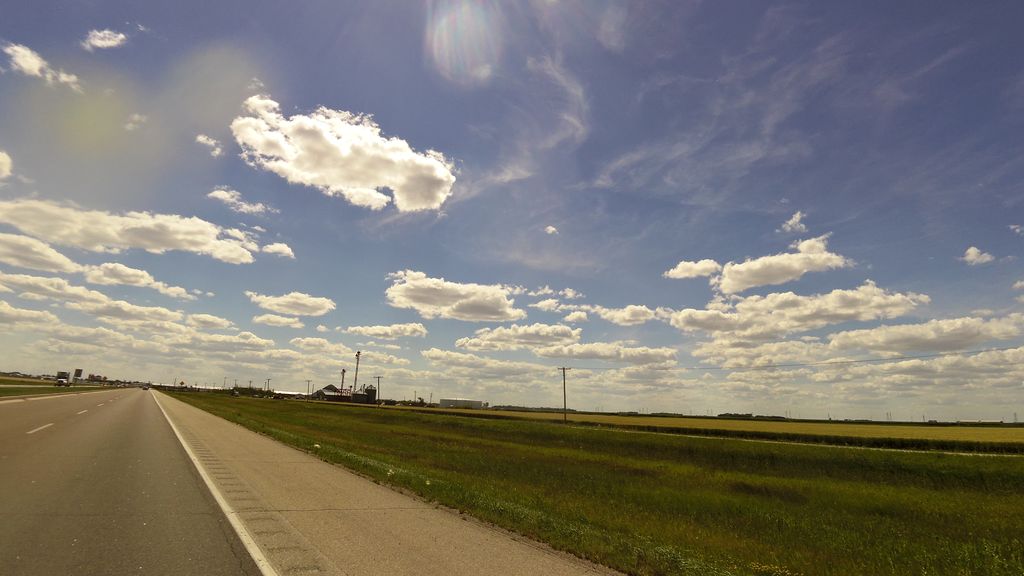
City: winnipeg